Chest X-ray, AP view. Patient: 62 years old, sex F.
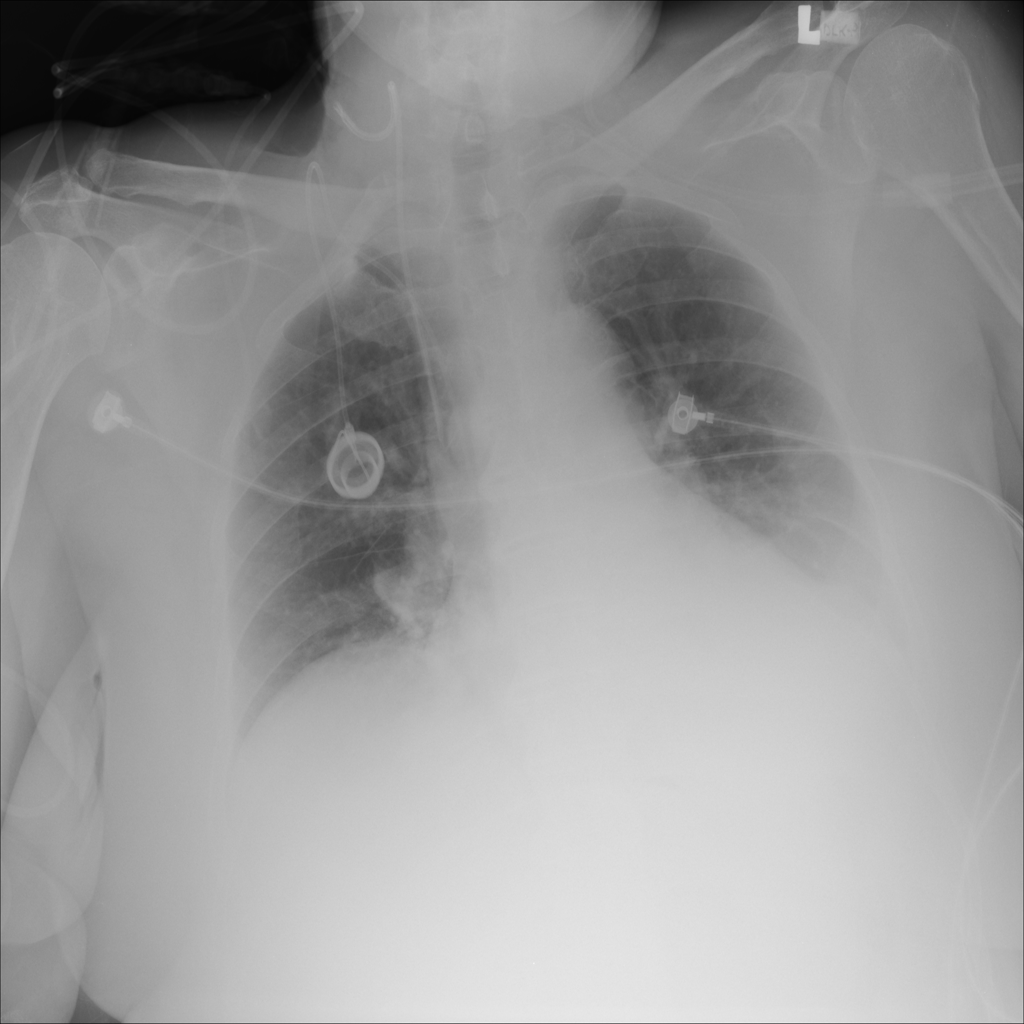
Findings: Atelectasis, Effusion